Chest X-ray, PA view. Patient: 77 years old, sex M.
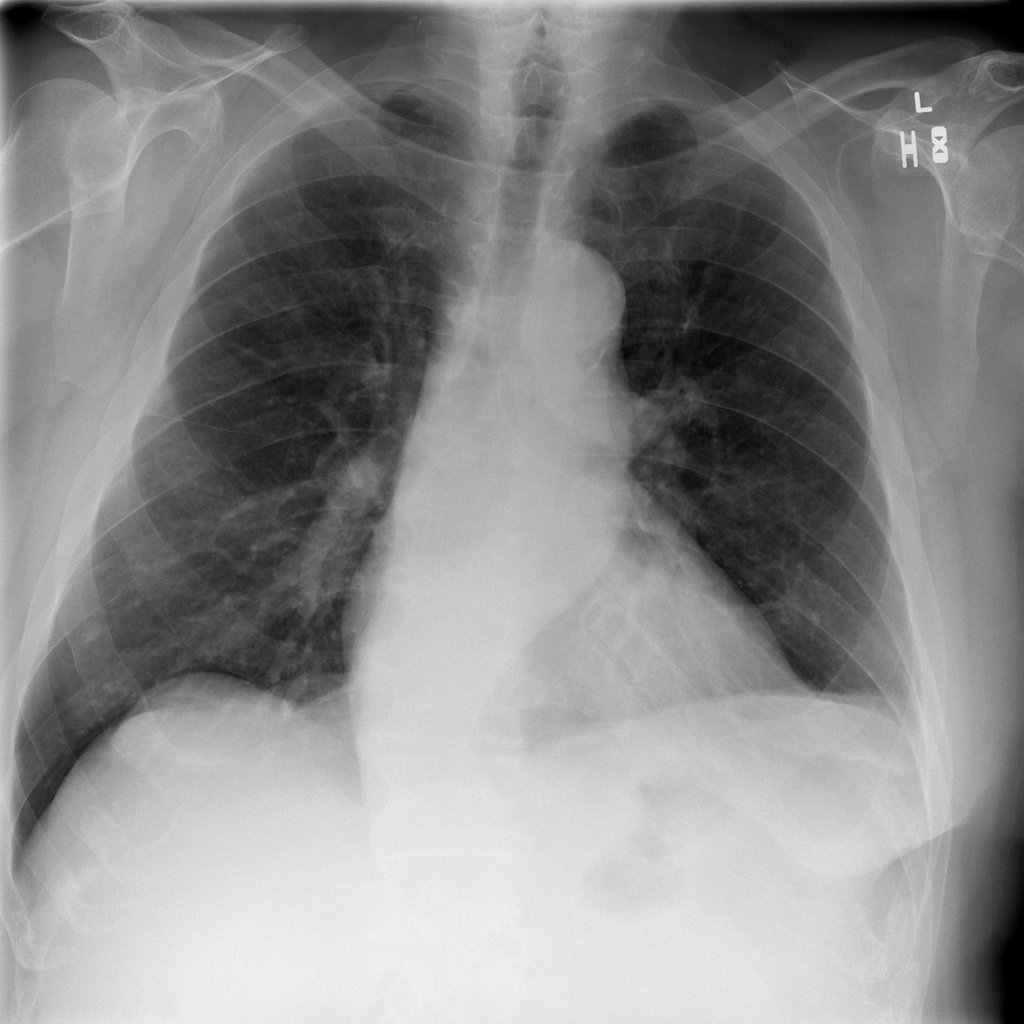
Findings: No Finding